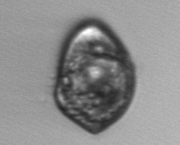
Label: Gyrodinium